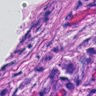
Metastatic tissue present: yes